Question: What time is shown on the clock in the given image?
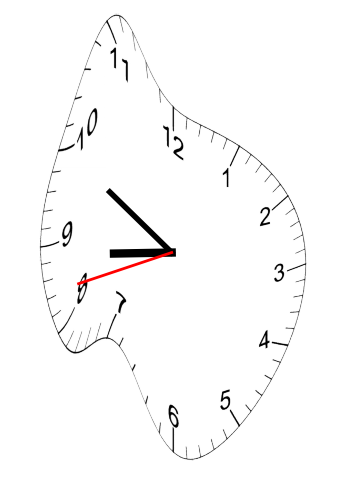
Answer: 08:49:42